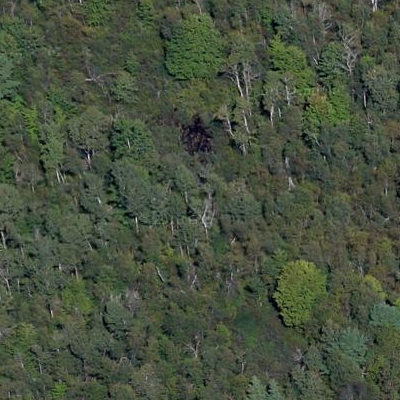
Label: eForest